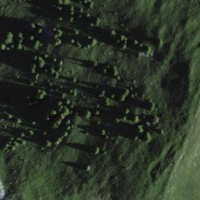
EUNIS habitat code: 23
Species observed at this site:
Campanula glomerata